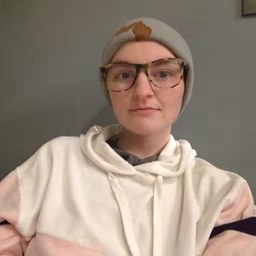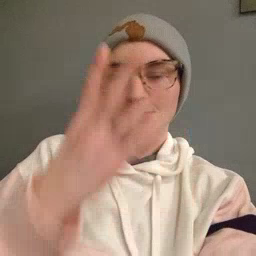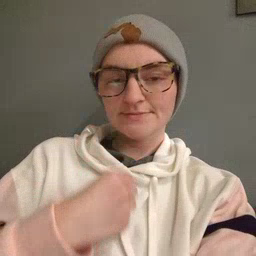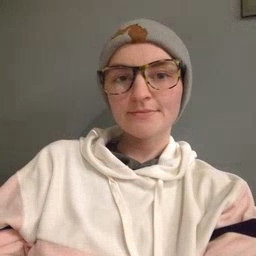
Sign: sleep